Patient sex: M
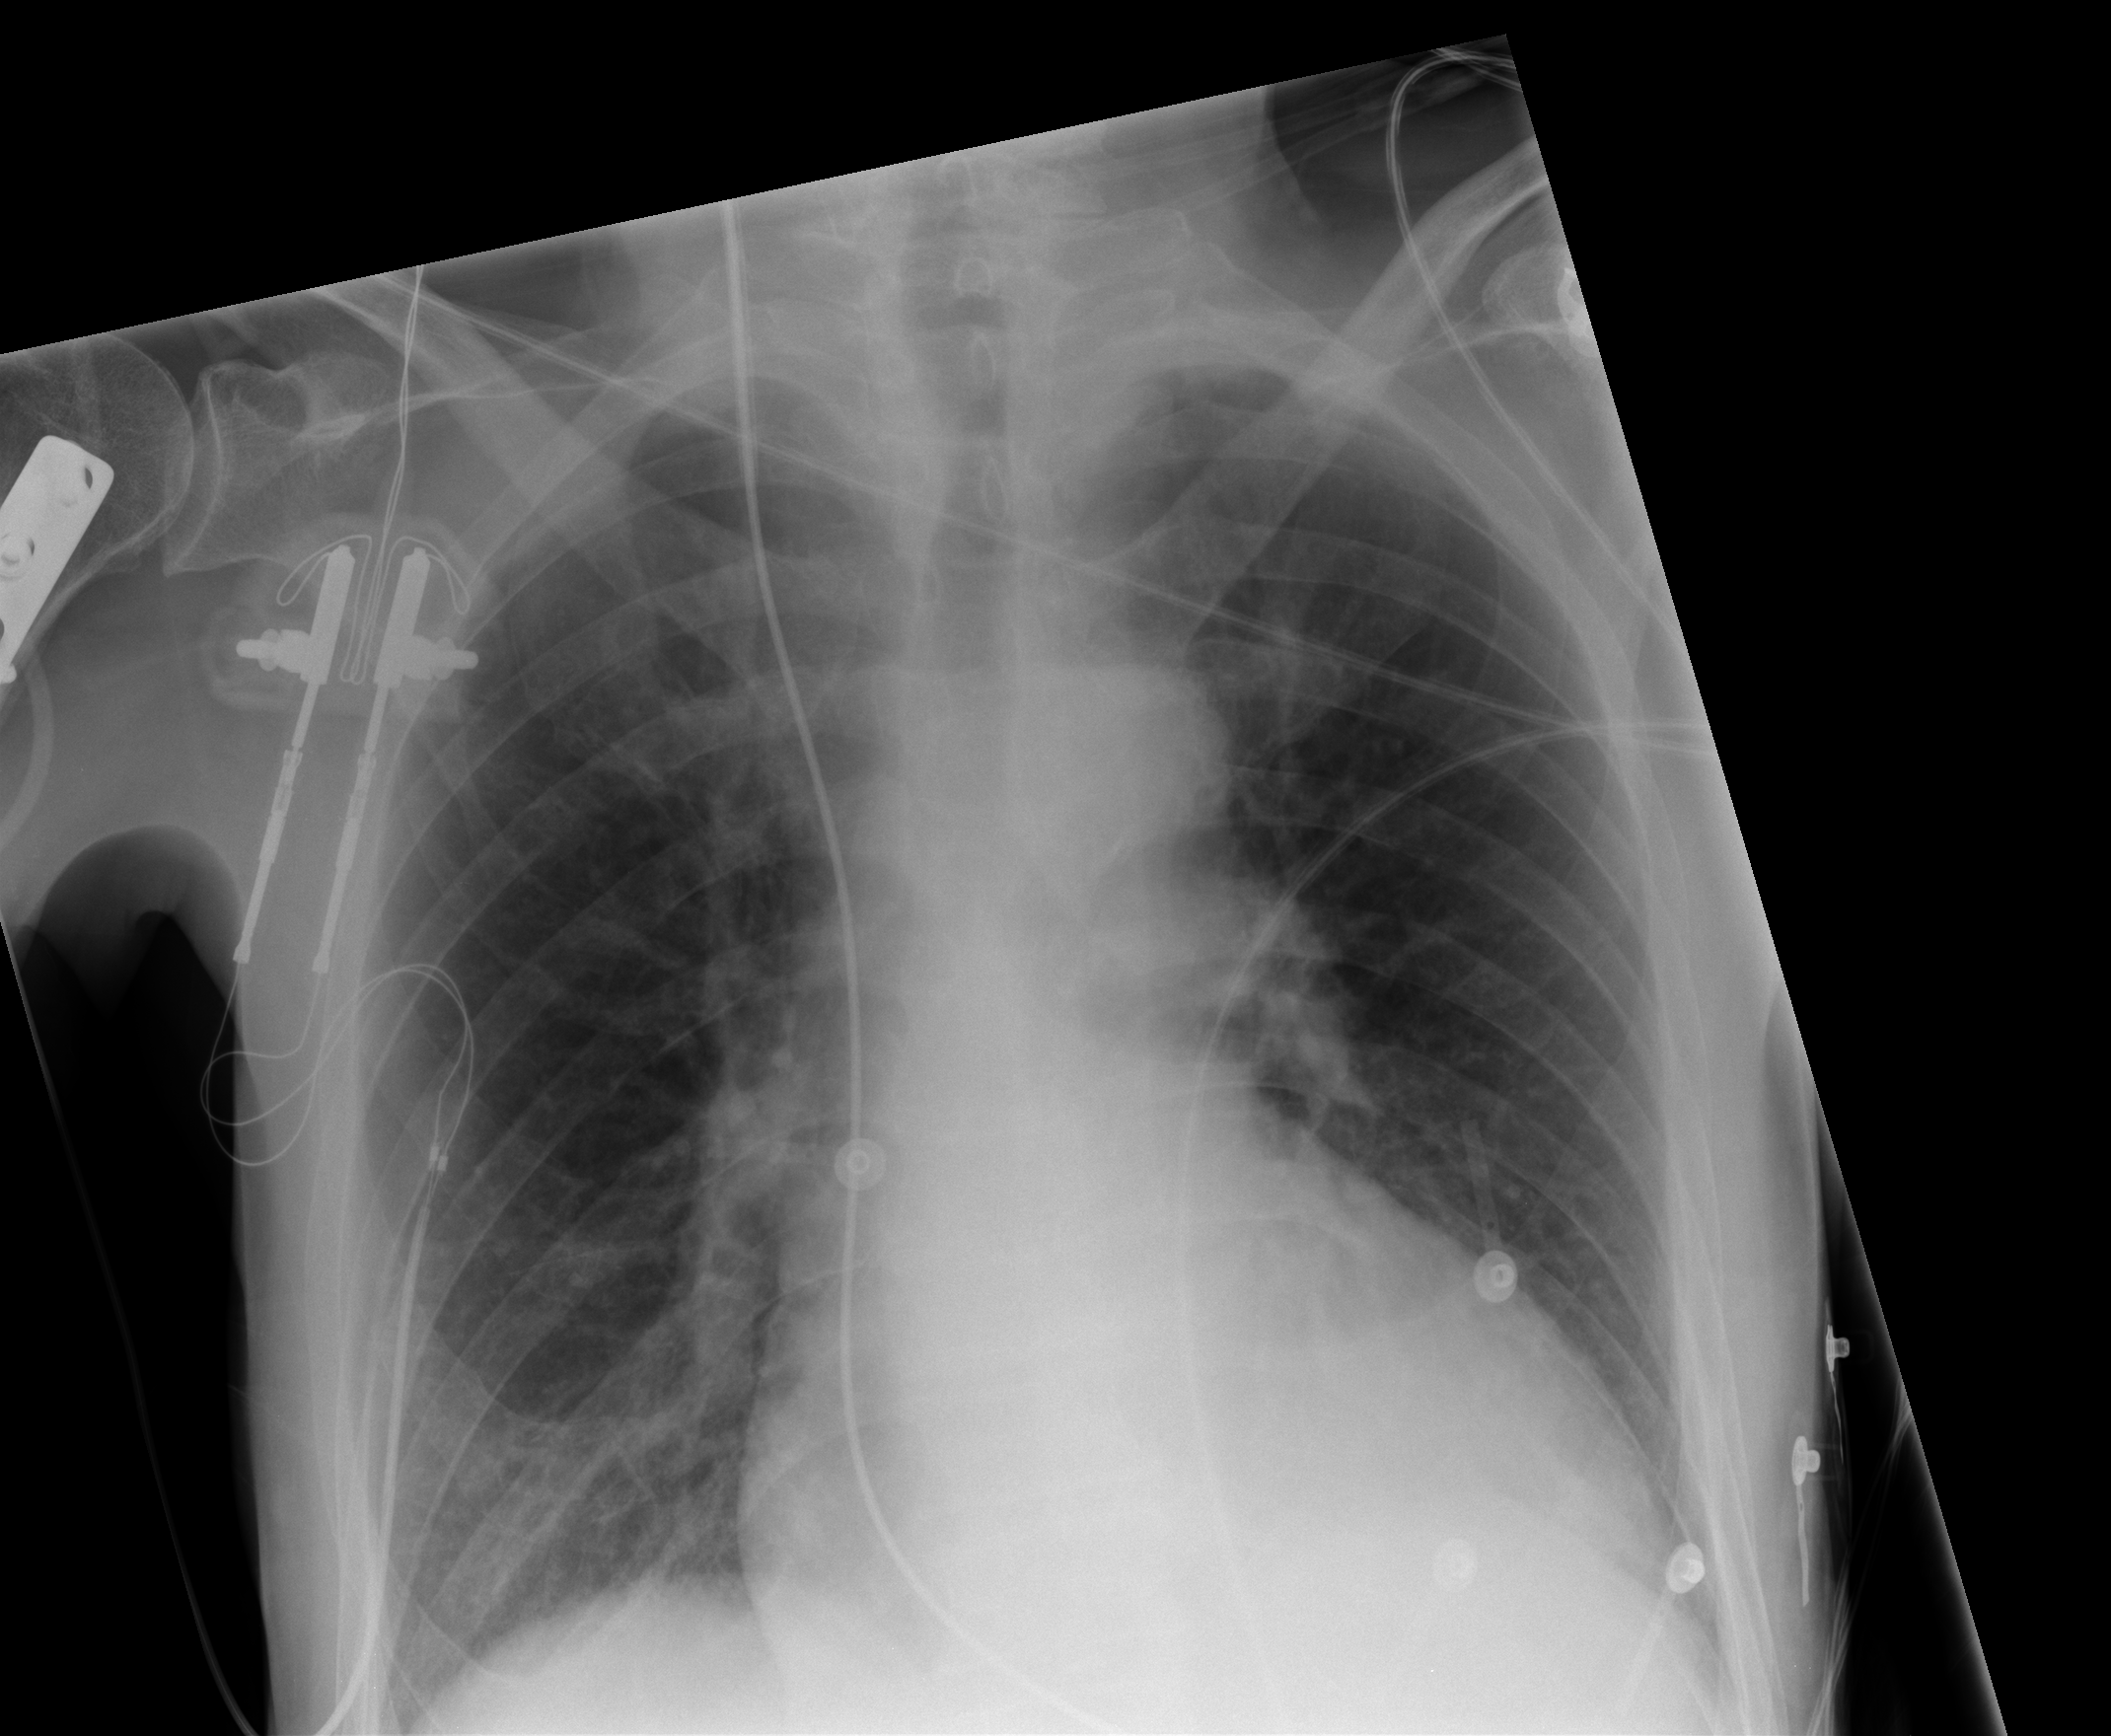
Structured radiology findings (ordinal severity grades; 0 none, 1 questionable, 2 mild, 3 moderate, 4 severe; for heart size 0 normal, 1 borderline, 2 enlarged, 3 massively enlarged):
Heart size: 2
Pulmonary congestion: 0
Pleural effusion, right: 0
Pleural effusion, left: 1
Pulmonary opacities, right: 0
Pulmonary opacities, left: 0
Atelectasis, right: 2
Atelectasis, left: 2